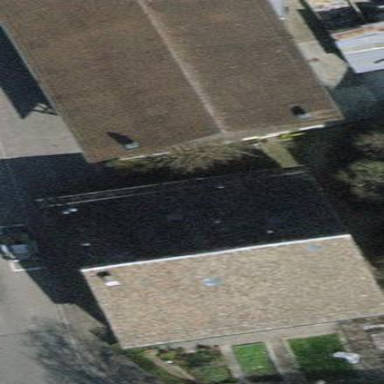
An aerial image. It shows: The roof of the building is gabled in shape.